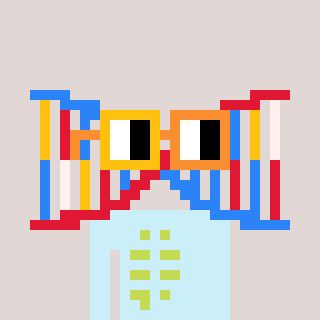
a pixel art character with square yellow and orange glasses, a dna-shaped head and a cold-colored body on a warm background